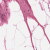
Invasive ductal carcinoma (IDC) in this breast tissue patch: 0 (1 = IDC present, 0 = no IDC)